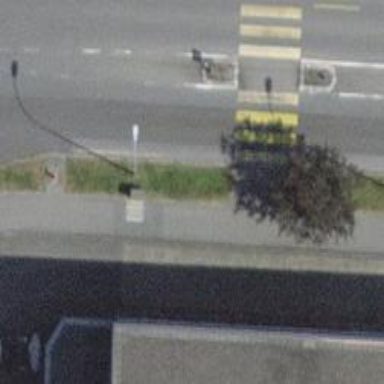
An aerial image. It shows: Parking lane designated for parking.